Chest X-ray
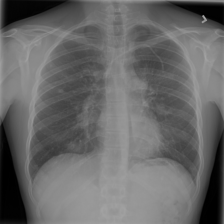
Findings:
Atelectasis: negative
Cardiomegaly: negative
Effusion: negative
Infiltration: negative
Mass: positive
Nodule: positive
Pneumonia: negative
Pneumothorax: negative
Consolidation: negative
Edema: negative
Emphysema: negative
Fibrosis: negative
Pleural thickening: negative
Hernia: negative